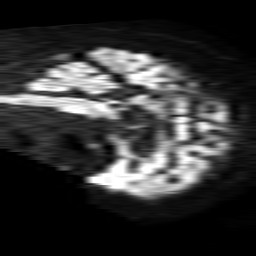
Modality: TRACE
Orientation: sagittal
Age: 81
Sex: male
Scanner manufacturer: philips
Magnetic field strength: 1.5 T
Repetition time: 4.6 s
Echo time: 0.08941 s